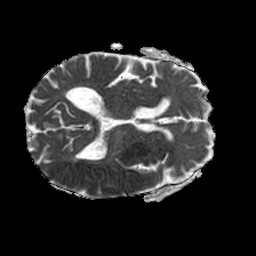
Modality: ADC
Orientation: axial
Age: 81
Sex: male
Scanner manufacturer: philips
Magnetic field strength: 1.5 T
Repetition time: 3.392 s
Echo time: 0.06899 s